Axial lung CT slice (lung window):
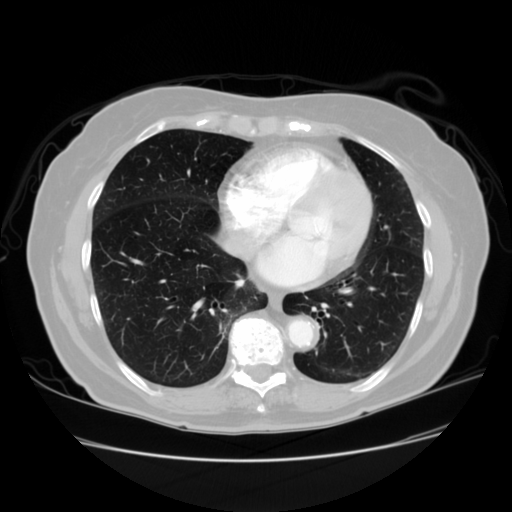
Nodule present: no